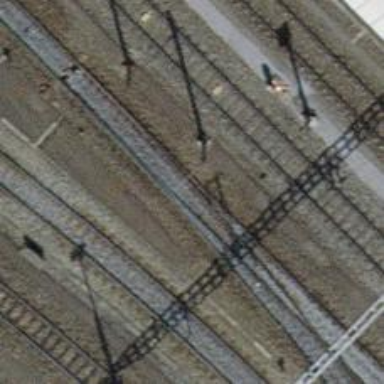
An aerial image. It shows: Railway switch.